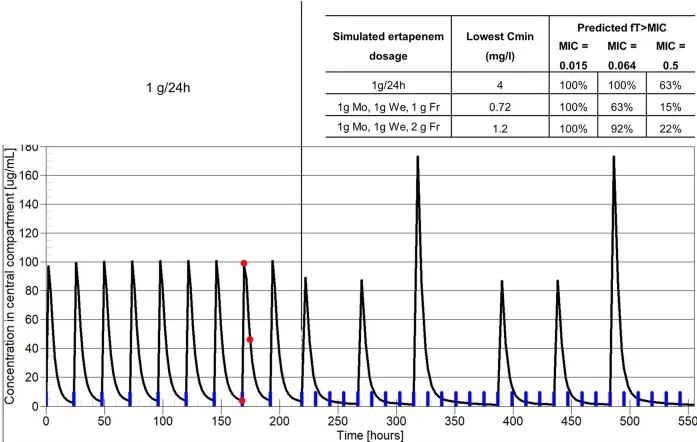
Example of dosage individualization based on PK/PD in patient #5, treated with suppressive ertapenem for a persistent E. cloacae PJI. The x-axis shows the time and the y-axis represents ertapenem plasma concentration. Of note, this is not the real time of drug therapy, as past therapy before TDM was much longer. The blue marks on the x-axis show drug administrations. The red dots represent the patient-measured ertapenem concentrations. The black line represents model prediction. The vertical line separates the past therapy with 1 g/24 h and predicted future therapy. The inserted table shows the predicted Cmin and PK/PD objective for three candidate dosage regimens and three possible MIC values.
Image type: chart (chart)